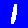
Digit: 1